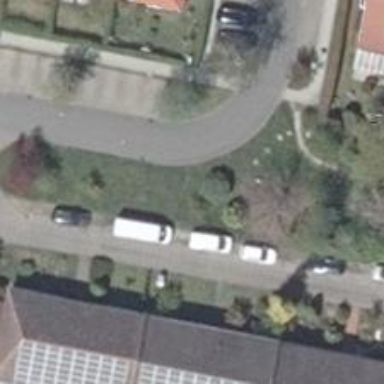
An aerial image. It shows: Residential road with asphalt surface and no sidewalk.